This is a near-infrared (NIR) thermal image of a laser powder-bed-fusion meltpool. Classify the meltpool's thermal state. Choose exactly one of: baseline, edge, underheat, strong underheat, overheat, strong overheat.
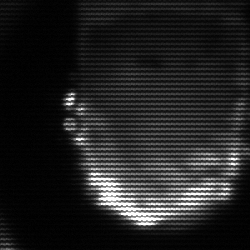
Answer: baseline